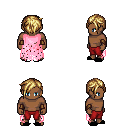
a pixel art fantasy rpg character, male body template, human, dark skin, pink tattered cape, red pants, blonde pixie cut hairstyle, leather bracers, black slippers, four views (front, back, left, right), 2x2 character sprite sheet, small pixel art, hard edges, no anti-aliasing